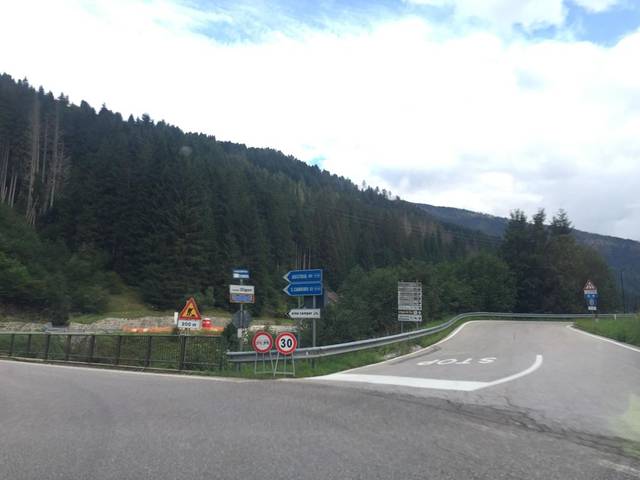
Region: Italy
Coordinates: 46.589, 12.524